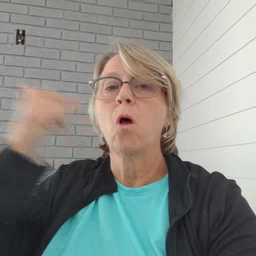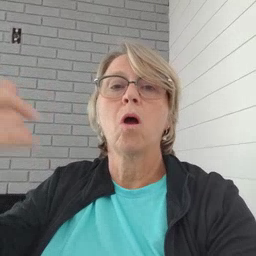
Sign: callonphone